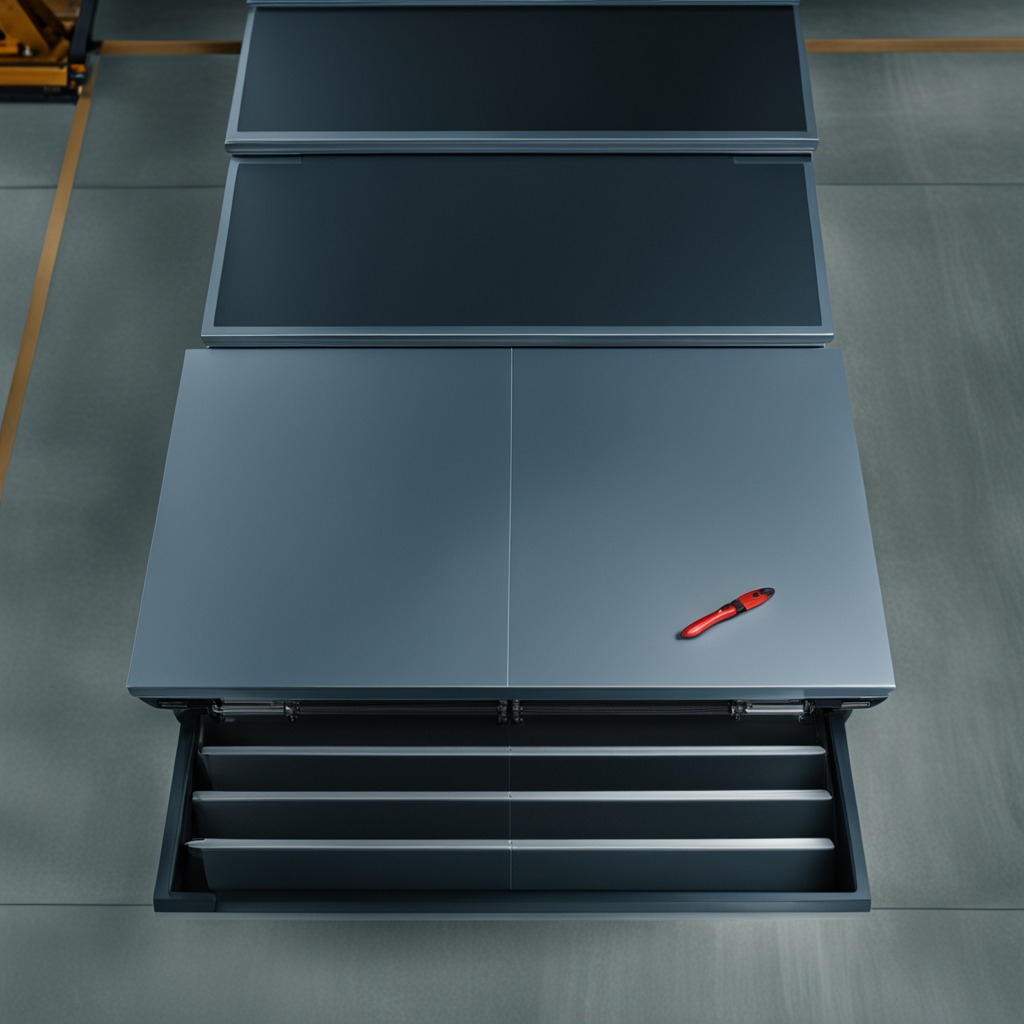
A utility knife lying on the toolbox surface in an airplane hangar workshop 8K.